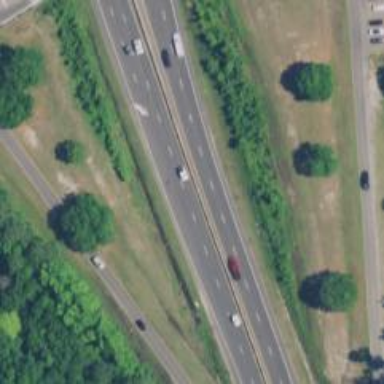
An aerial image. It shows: Trunk highway with expressway features.